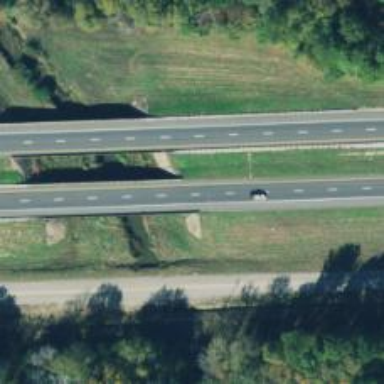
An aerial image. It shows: Asphalt bridge on motorway.